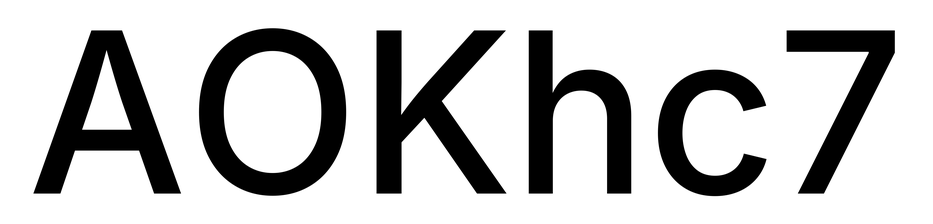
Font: Inter_Medium